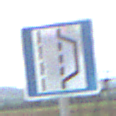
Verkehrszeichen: NothalteUndPannenbucht
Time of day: MorningAfternoon
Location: Outdoor (RoadRail)
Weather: PartlyCloudy
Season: NotSpecified
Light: Natural